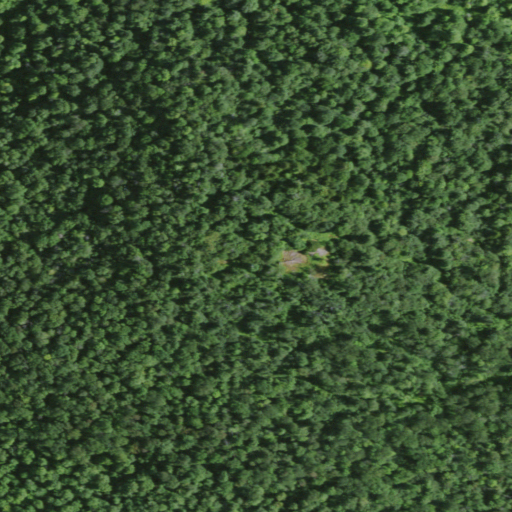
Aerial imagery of mountain in New York named Haystack Mountain containing only deciduous forest